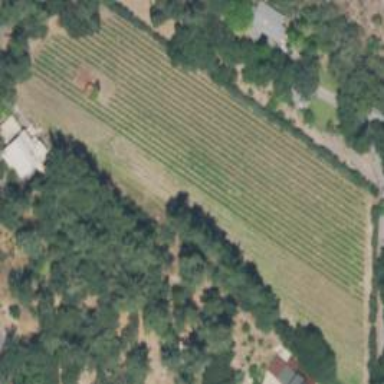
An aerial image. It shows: Orchard filled with olive trees.